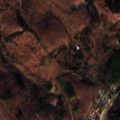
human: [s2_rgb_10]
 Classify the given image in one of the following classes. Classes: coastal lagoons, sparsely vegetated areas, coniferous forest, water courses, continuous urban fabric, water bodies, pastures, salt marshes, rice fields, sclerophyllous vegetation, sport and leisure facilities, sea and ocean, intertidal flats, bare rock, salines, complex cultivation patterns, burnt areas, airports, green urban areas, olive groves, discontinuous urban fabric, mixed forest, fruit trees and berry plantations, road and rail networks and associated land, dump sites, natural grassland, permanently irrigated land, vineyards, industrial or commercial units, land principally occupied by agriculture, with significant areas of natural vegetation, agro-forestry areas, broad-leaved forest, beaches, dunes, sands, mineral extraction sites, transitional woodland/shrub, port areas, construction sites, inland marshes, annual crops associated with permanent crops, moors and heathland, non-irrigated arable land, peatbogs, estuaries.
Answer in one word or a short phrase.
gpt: pastures, broad-leaved forest, mixed forest